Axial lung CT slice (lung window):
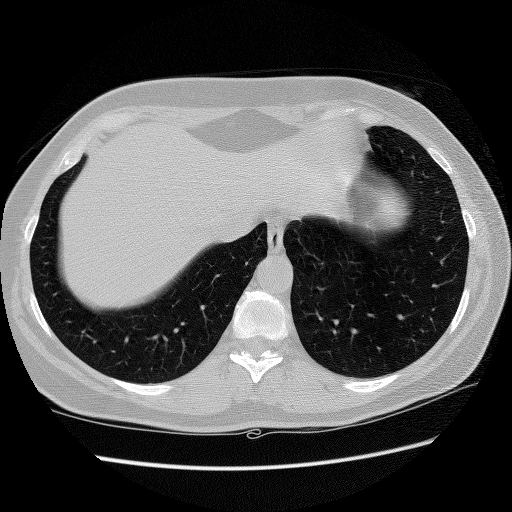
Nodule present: no